Question: A client has recently requested social media links on his website. Facebook is my first attempt at this ever. My client does not have a facebook page.
My code:
'''
<!DOCTYPE html PUBLIC "-//W3C//DTD XHTML 1.0 Transitional//EN" "http://www.w3.org/TR/xhtml1/DTD/xhtml1-transitional.dtd">
<html xmlns="http://www.w3.org/1999/xhtml">
<head>
<meta http-equiv="Content-Type" content="text/html; charset=utf-8" />
<script type="text/javascript">
function renderFbLike() {
var parent = document.getElementById('fblikediv');
var child = document.getElementById('fblikeimg');
parent.removeChild(child);
//this really works...sort of
var html2 = "<iframe src="http://www.facebook.com/plugins/like.php?href=http://www.jplandman.co.za&send=false&layout=standard&width=450&show_faces=false&action=like&colorscheme=light&font&height=60&appId=258346014244946" scrolling="no" frameborder="0" style="border:none; overflow:hidden; width:450px; height:40px;" allowTransparency="true"></iframe>";
document.getElementById('fblikediv').innerHTML = html2;
}
</script>
</head>
<body>
<br />
<br />
<br />
<div id="fblikediv">
<img src="images/fb-like-button.png" id="fblikeimg" onmouseover="return renderFbLike();"></div>
<p />
</body>
</html>
'''
Screen shot:

My question:
The link that says "JPLandman" links to some Facebook page that does not exist. Is there any way to prevent this? What are the possible work around?
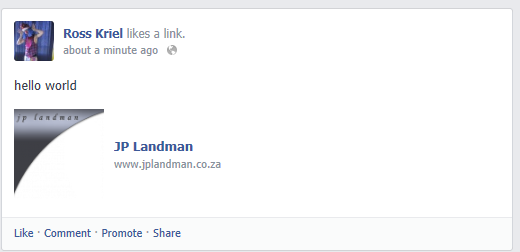
Answer: So after struggling for a little while for my client I finally found a page that will suffice. They genearate the code. Copy and paste(not my top choice but hey it works as expected)
<URL>